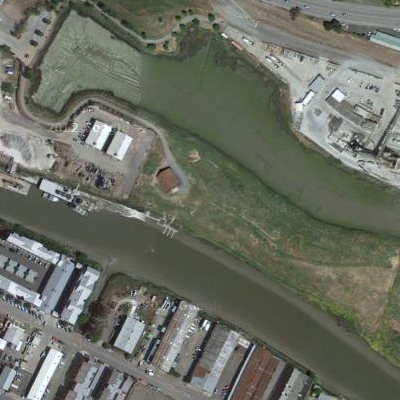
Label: RiverLake